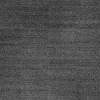
Atmospheric dust classification: dusty